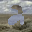
Label: 2